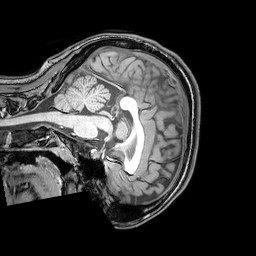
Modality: T1w
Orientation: sagittal
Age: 20
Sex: female
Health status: healthy
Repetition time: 0.081 s
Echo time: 0.037 s